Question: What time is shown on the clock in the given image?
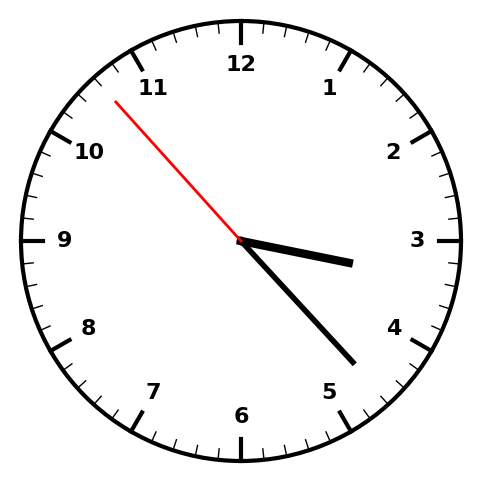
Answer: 03:22:53